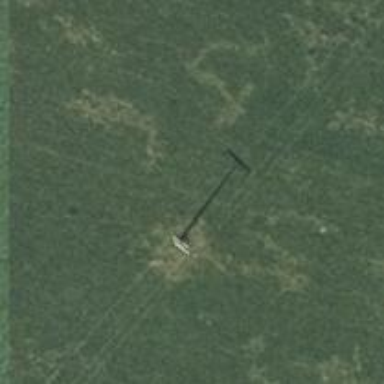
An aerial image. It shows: Power pole.